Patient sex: M
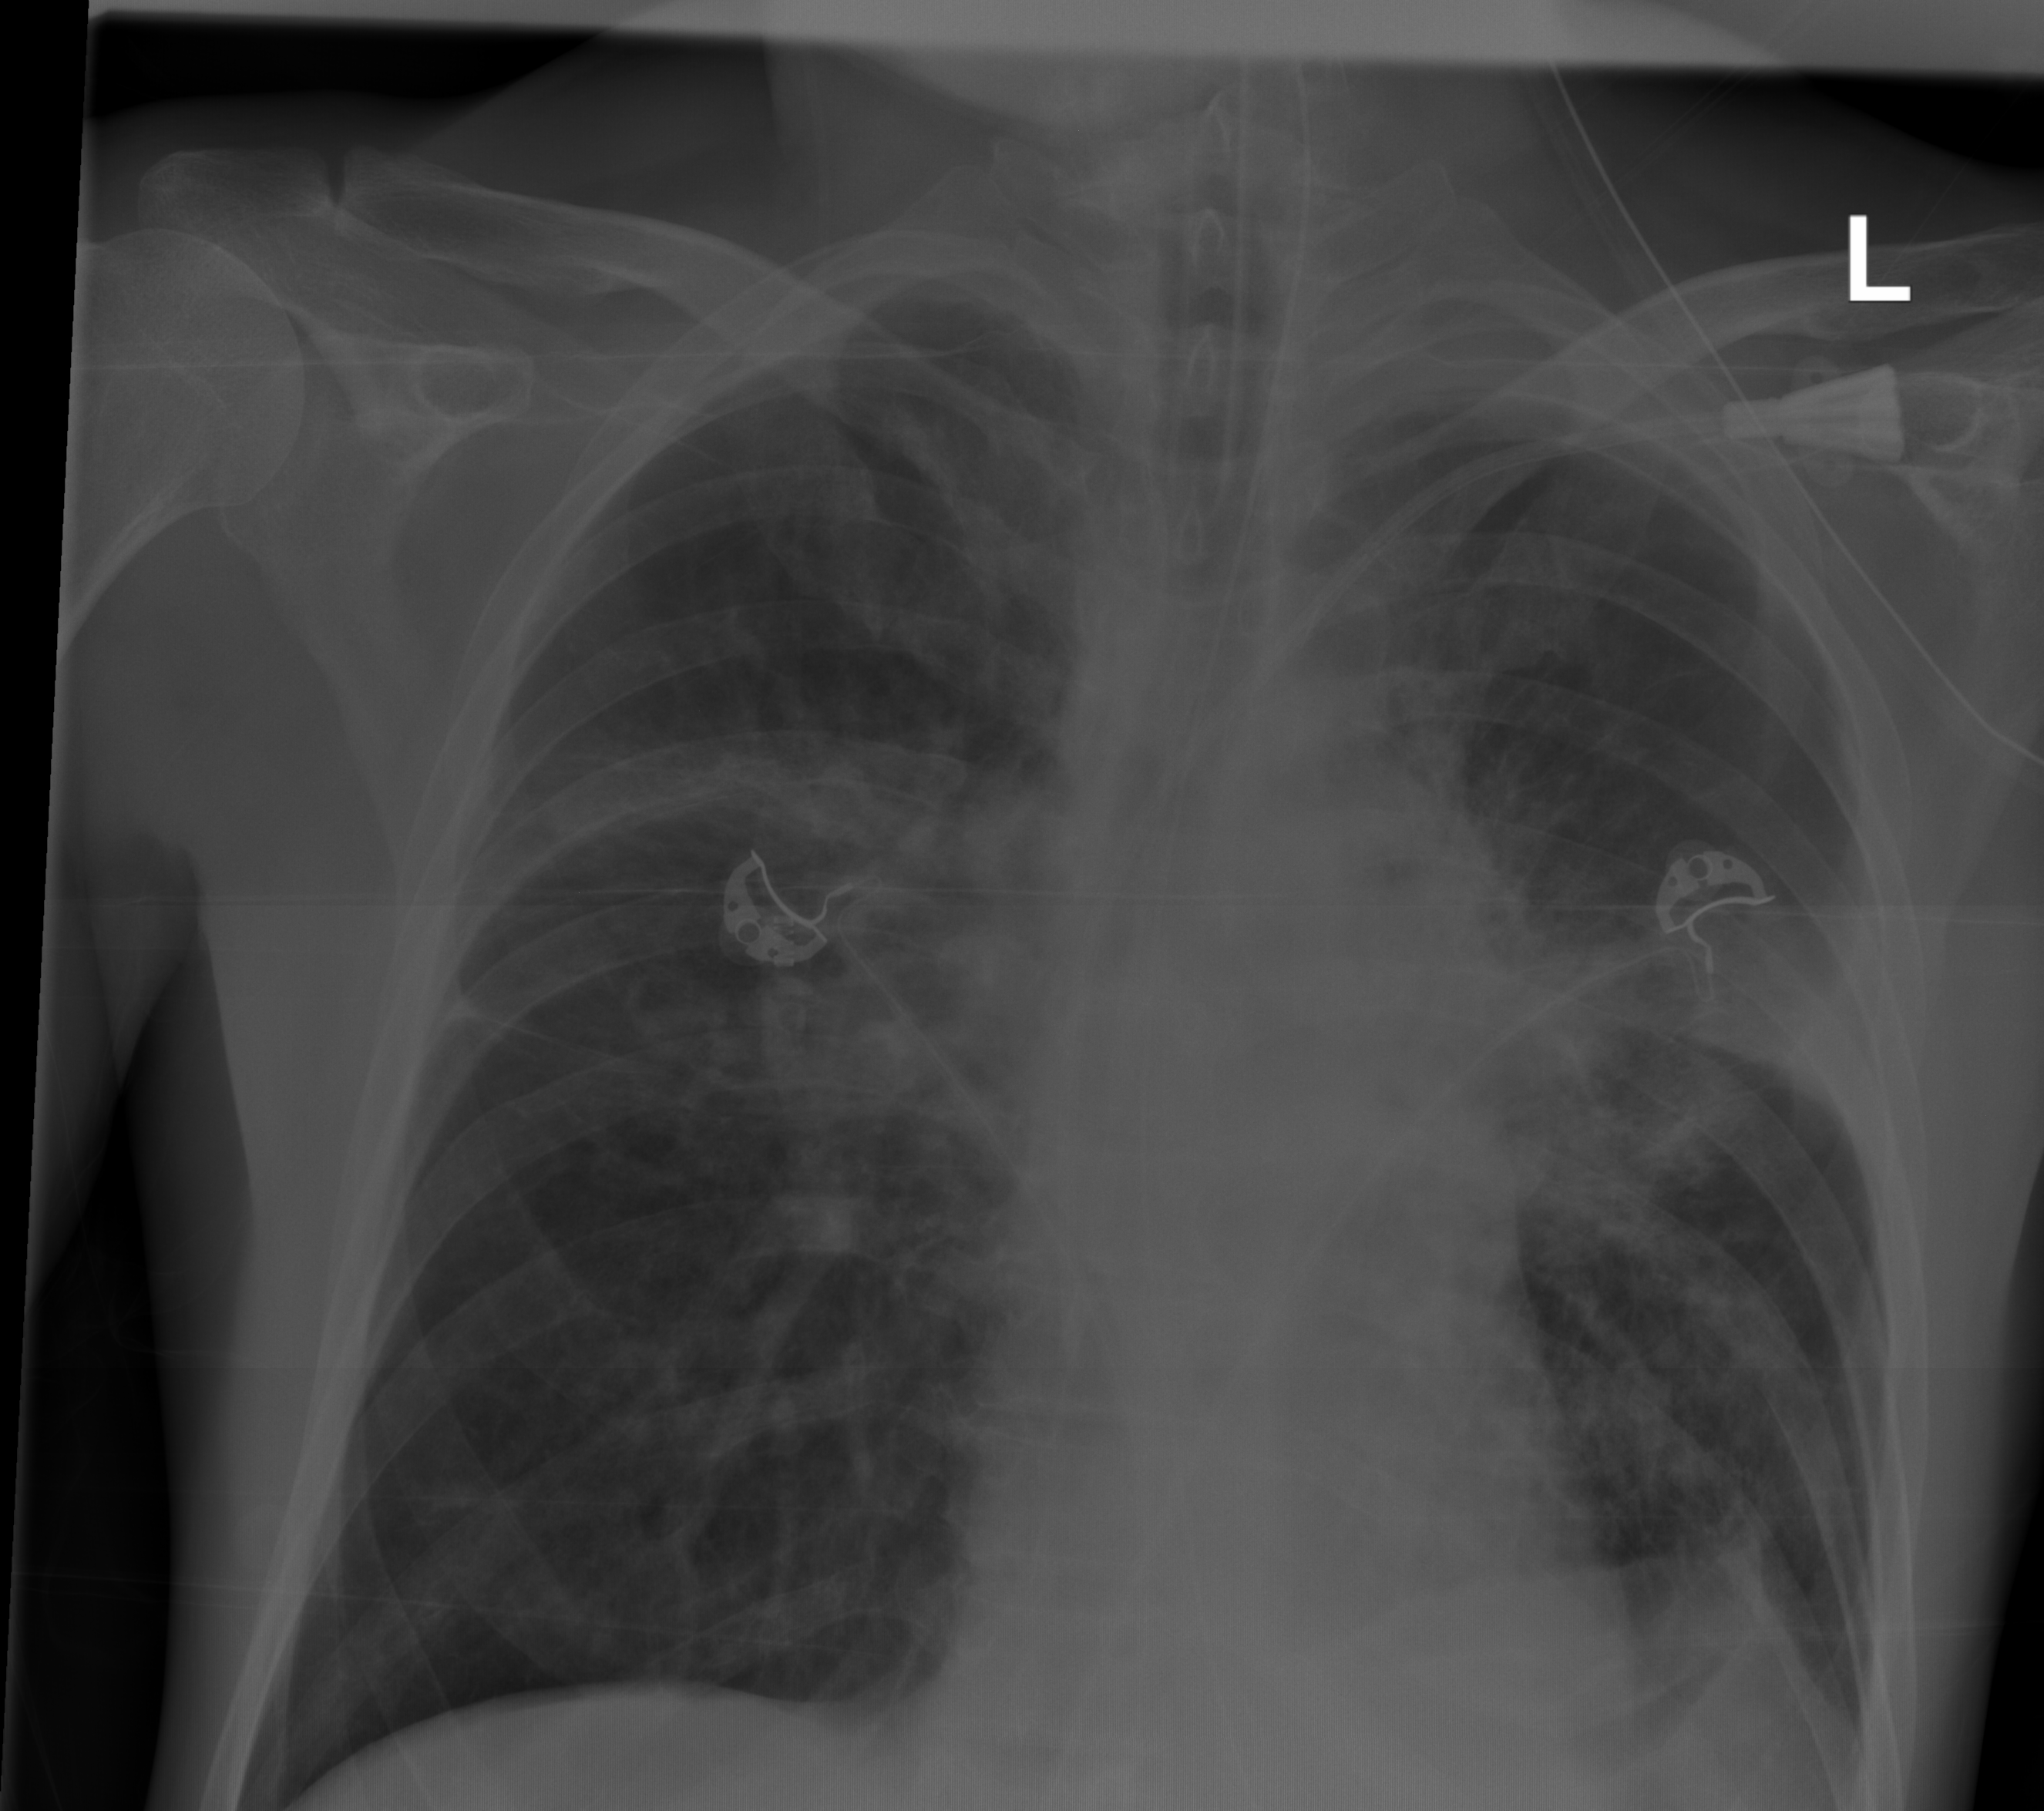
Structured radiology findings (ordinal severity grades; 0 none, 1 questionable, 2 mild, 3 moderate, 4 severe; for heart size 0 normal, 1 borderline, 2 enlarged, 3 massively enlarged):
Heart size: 0
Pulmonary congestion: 2
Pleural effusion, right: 0
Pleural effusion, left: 0
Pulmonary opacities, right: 2
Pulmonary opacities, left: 2
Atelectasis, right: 0
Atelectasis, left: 0